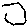
Label: hexagon